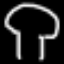
Label: mushroom